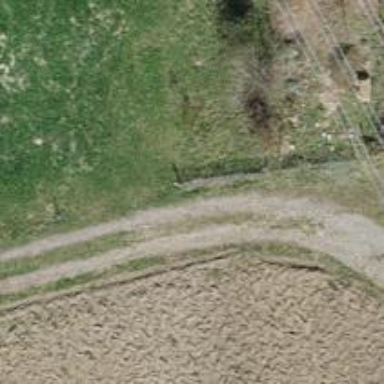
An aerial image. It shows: Track road with concrete surface of grade 4 quality in the lanes.